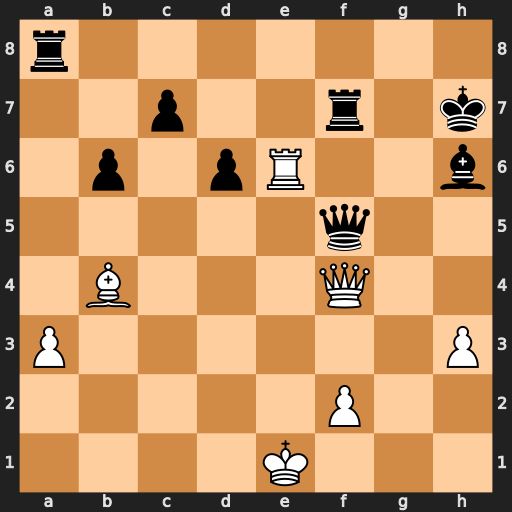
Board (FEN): r7/2p2r1k/1p1pR2b/5q2/1B3Q2/P6P/5P2/4K3
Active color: w
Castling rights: -
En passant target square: -
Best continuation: Qxh6+ Kg8 Rg6+ Qxg6 Qxg6+